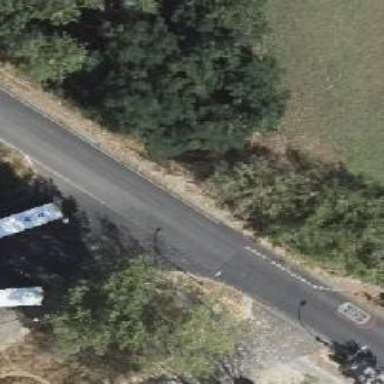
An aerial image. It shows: Tertiary road with asphalt surface and cycle track.